Question: i use the latest version of SDK for iphone integration but it give me this error.
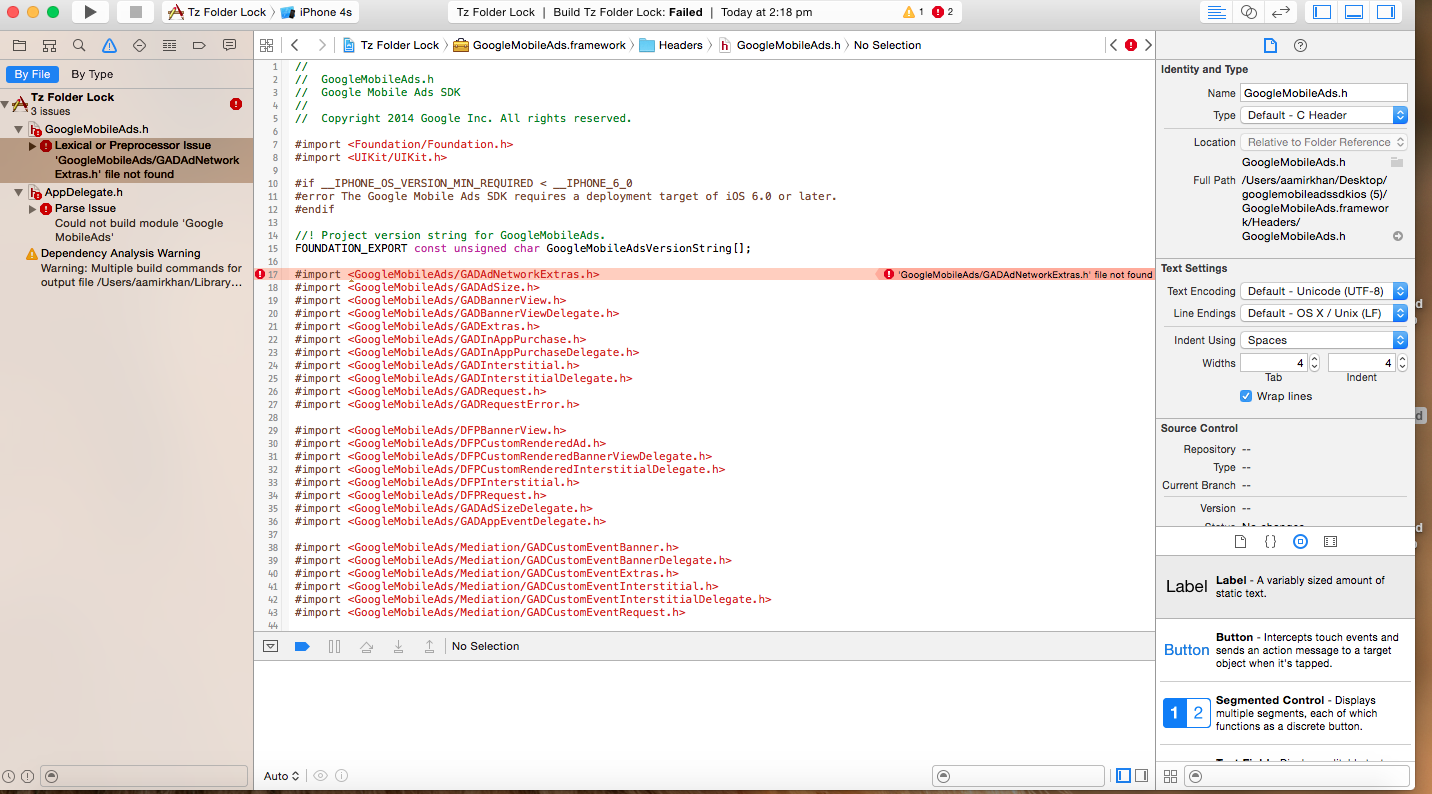
Answer: Remove the AdMob Framework from your project, clean your project, and import the AdMob Framework again.
and Download the Framework here <URL>
'''
#import <GoogleMobileAds/GADBannerView.h>
#import <GoogleMobileAds/GADRequest.h>
'''